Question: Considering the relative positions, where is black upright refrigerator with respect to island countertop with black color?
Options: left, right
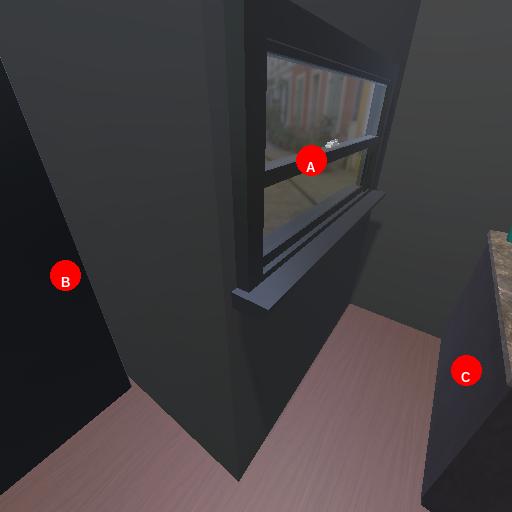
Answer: left